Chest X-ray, AP view. Patient: 43 years old, sex M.
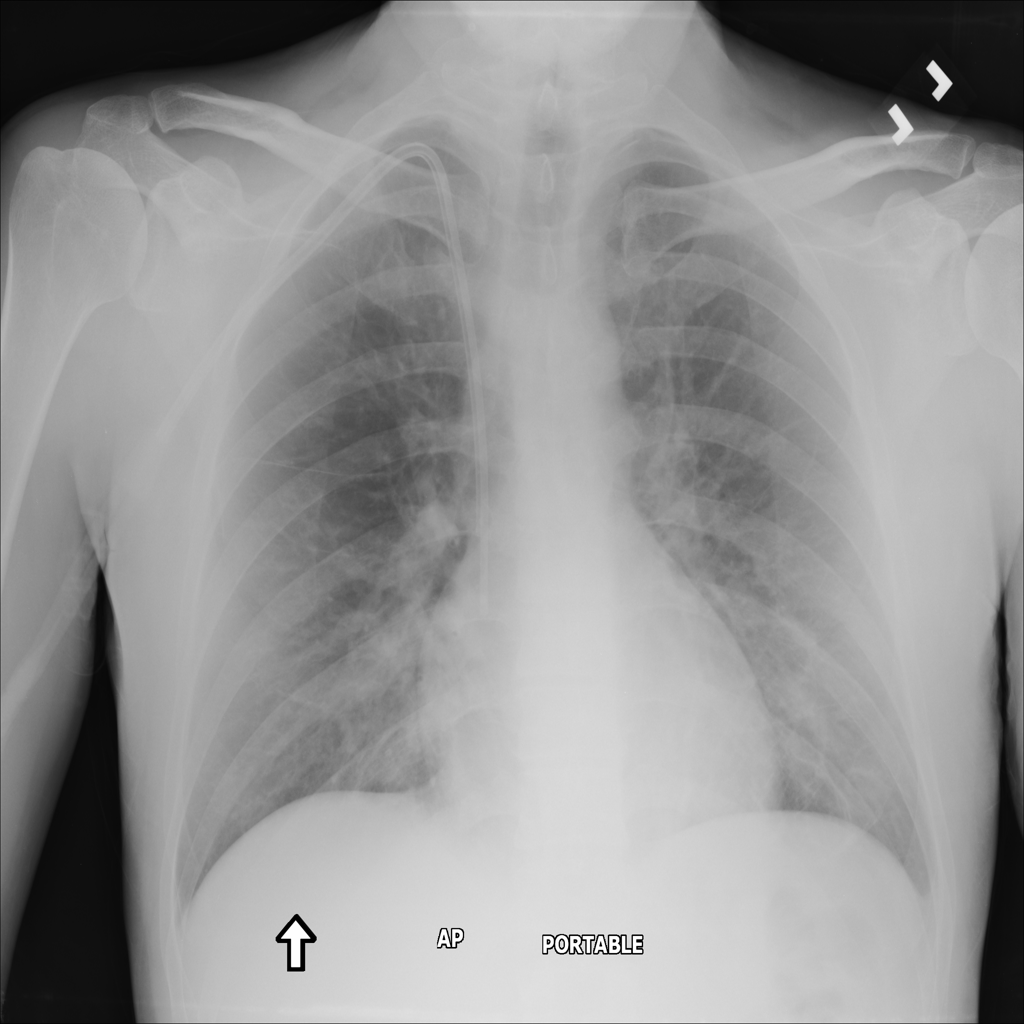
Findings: Edema